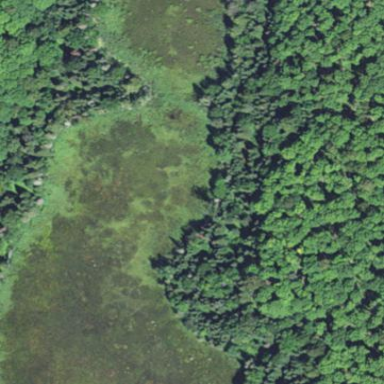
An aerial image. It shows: Bog wetland.